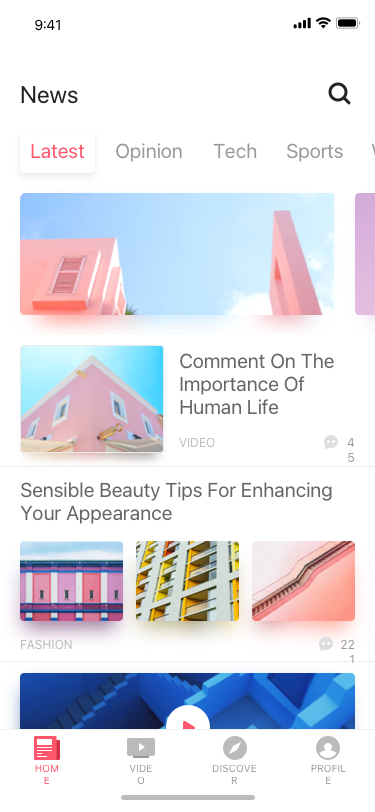
Text in this UI design:
News
Latest
Opinion
Tech
Sports
World
Comment On The Importance Of Human Life
VIDEO
45
Sensible Beauty Tips For Enhancing Your Appearance
221
FASHION